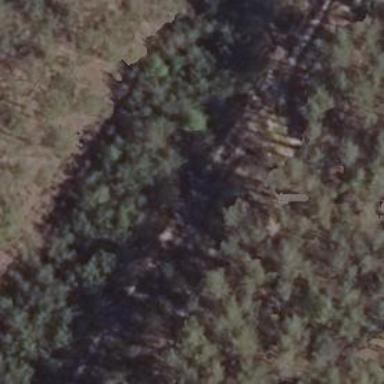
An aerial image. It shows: Track with grade 4 tracktype.